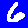
Digit: 6